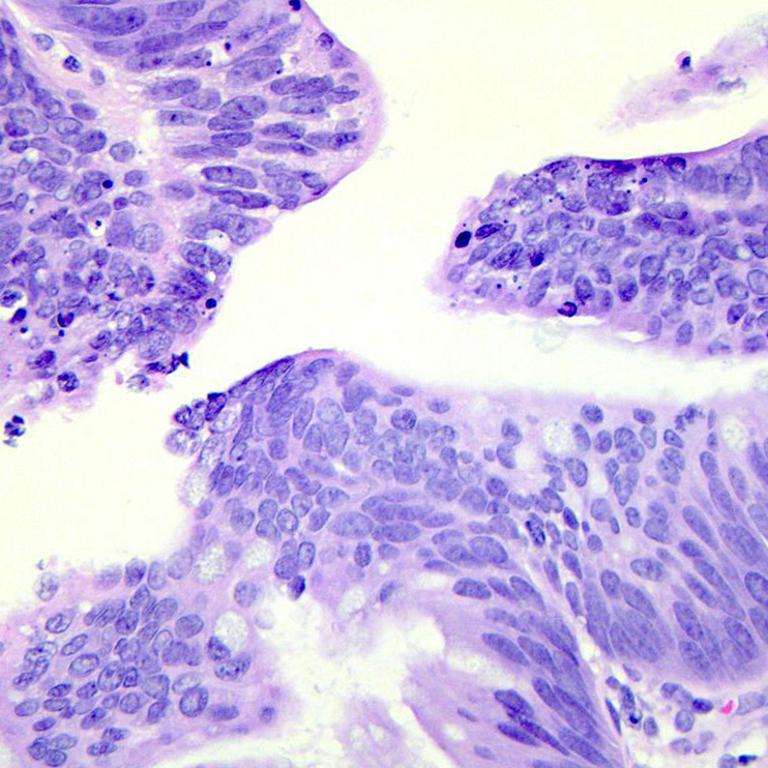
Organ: colon
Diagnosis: adenocarcinomas